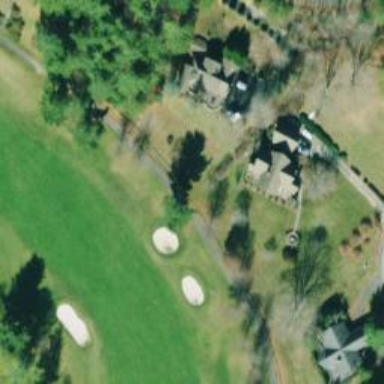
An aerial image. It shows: Path for golf carts.